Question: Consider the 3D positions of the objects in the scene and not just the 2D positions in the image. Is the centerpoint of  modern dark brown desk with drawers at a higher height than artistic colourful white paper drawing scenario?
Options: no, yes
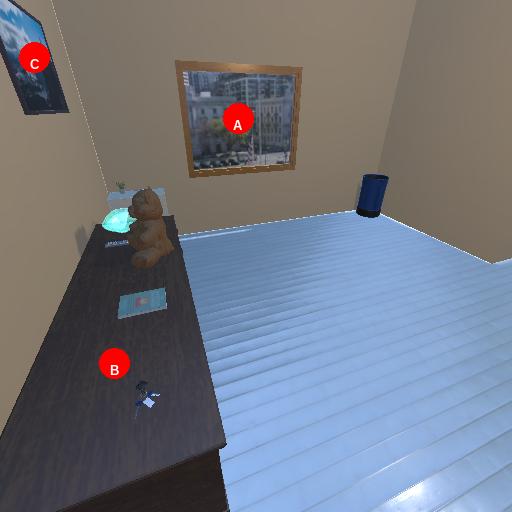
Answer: no